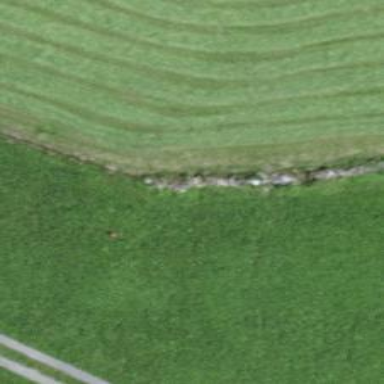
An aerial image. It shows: Dry stone wall barrier.